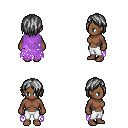
a pixel art fantasy rpg character, female body template, human, dark skin, maroon tattered cape, white pants, gray bangs hairstyle, four views (front, back, left, right), 2x2 character sprite sheet, small pixel art, hard edges, no anti-aliasing